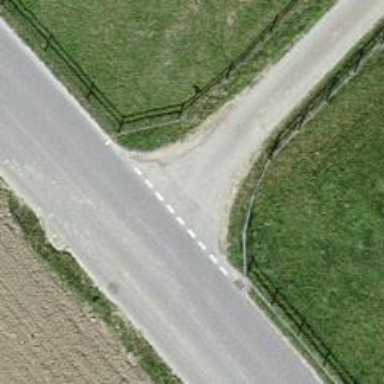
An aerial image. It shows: Tertiary road.